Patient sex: M
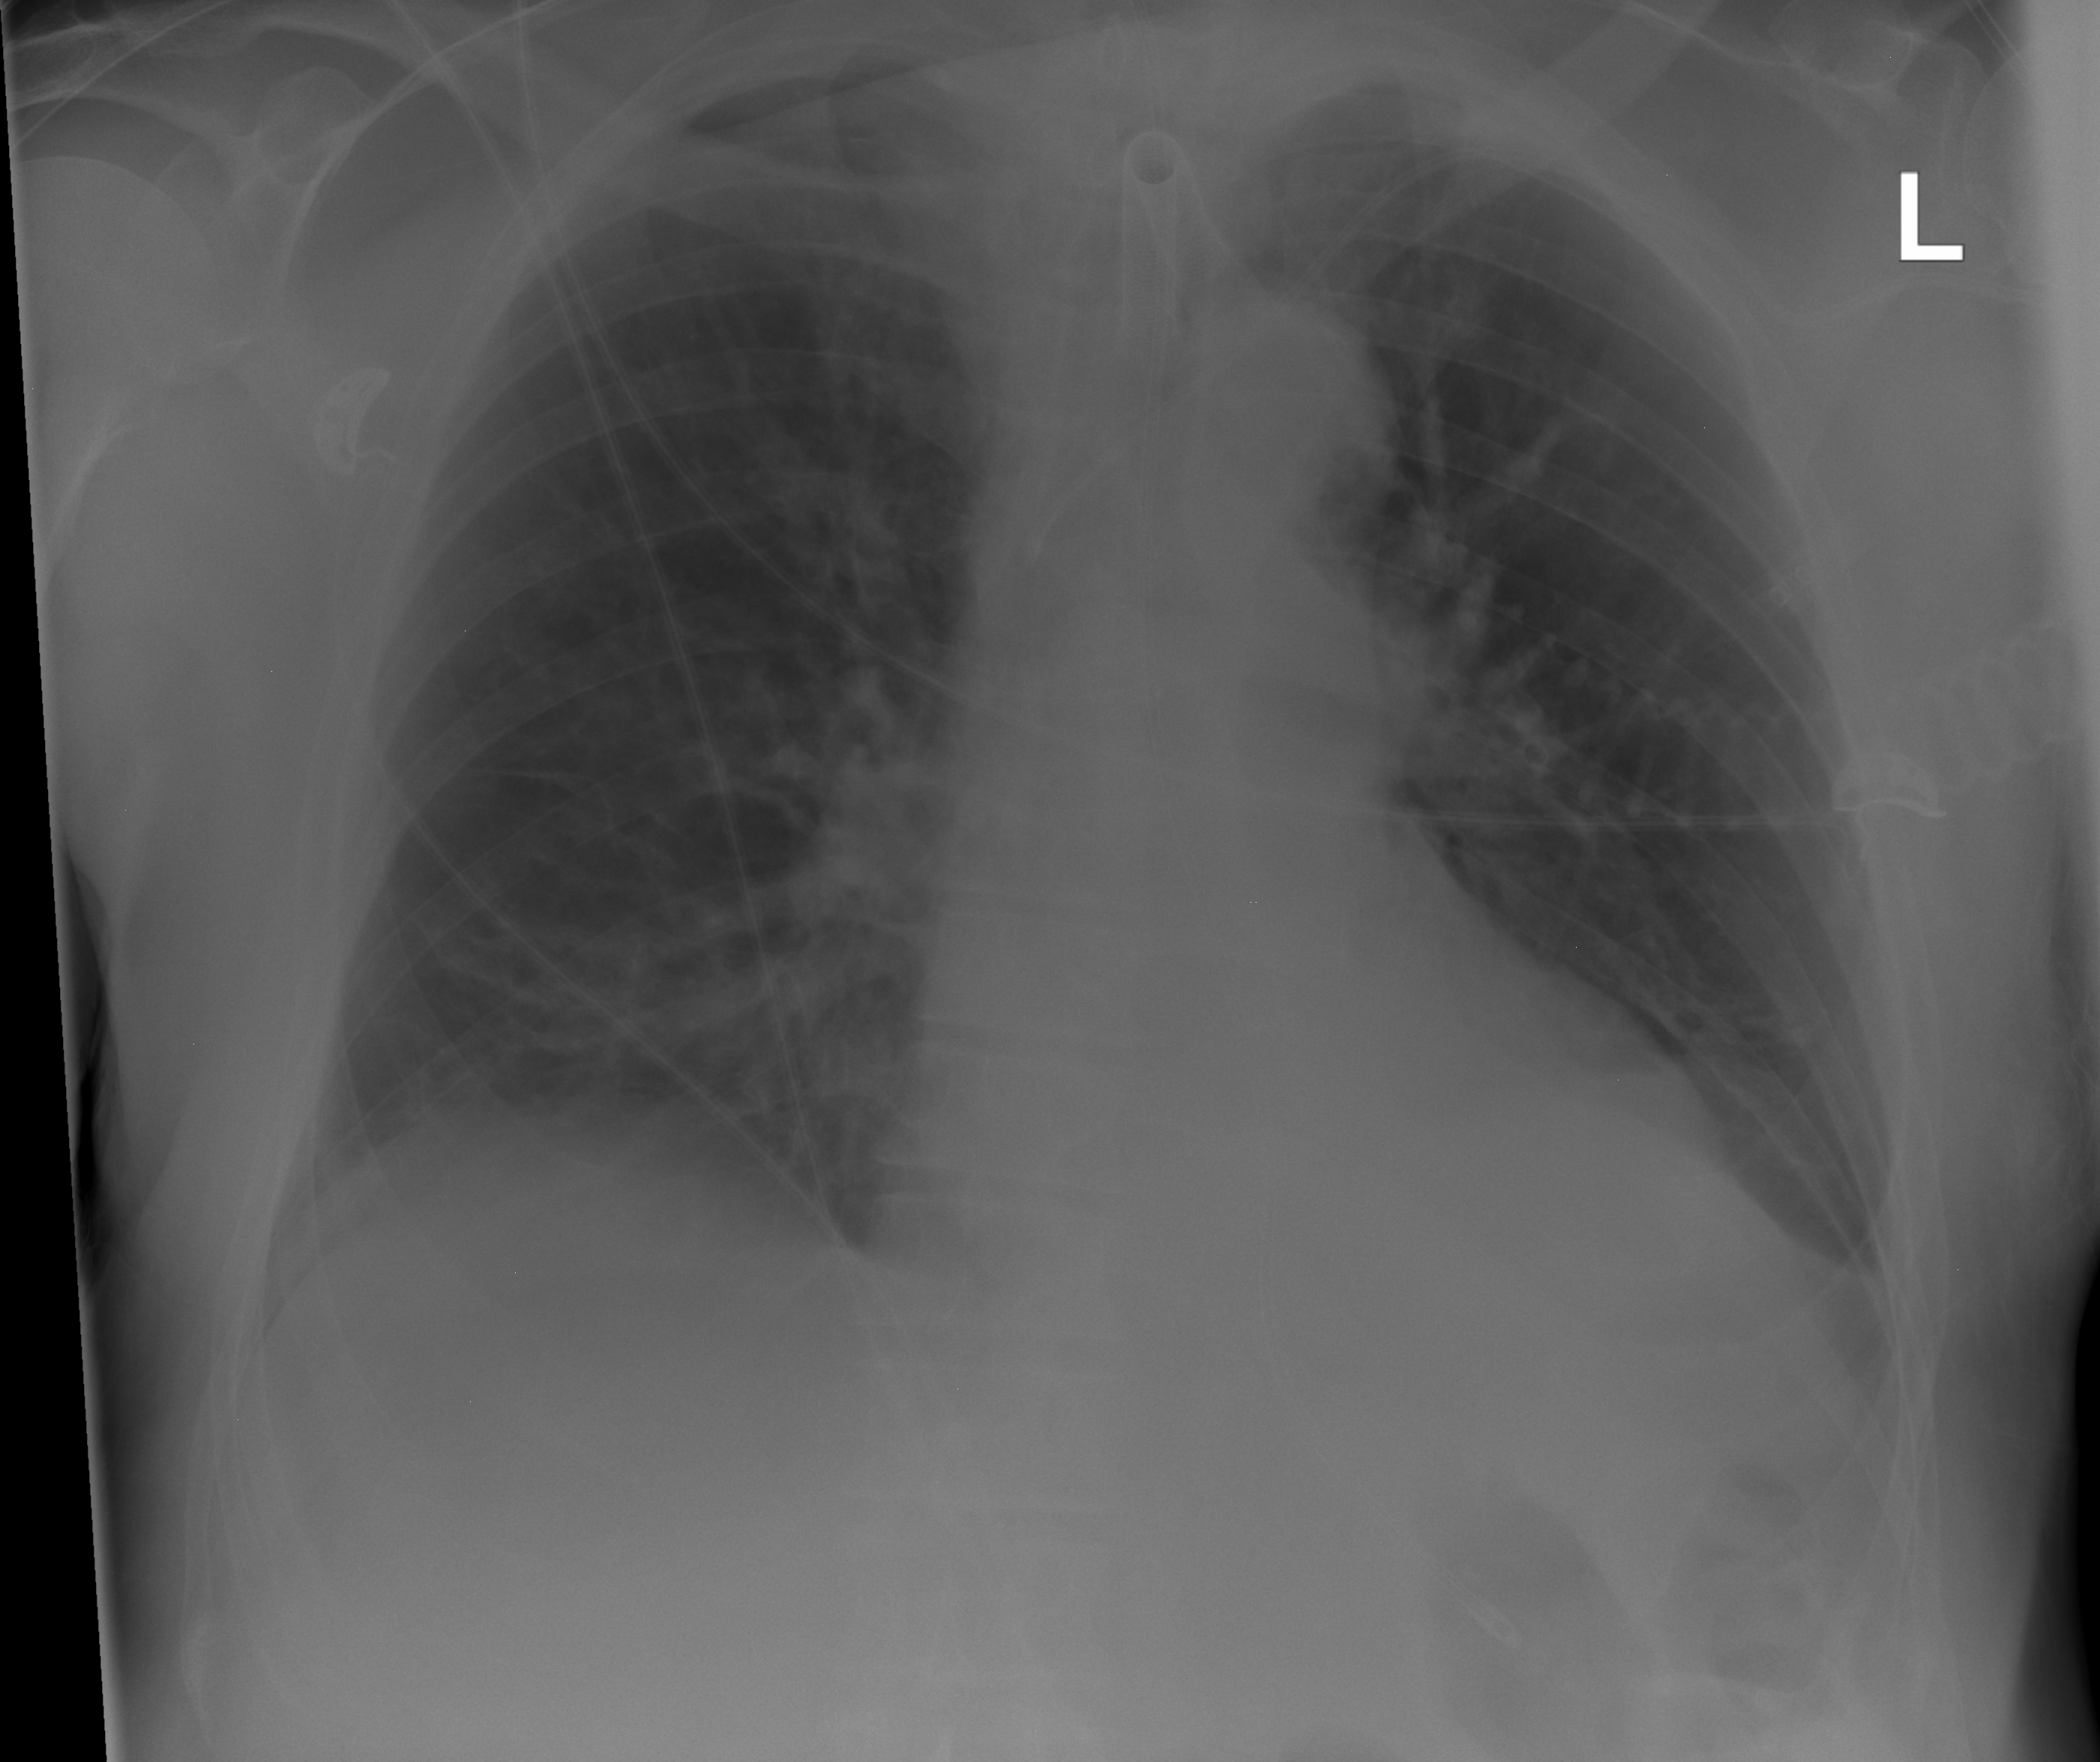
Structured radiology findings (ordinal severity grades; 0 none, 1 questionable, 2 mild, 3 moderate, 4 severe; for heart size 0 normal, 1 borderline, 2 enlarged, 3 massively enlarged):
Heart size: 1
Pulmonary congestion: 0
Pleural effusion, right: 0
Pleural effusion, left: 2
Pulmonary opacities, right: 0
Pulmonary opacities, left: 0
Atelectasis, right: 0
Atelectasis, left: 2